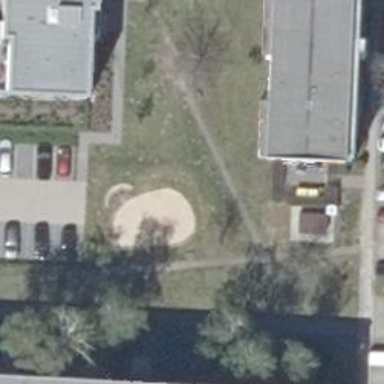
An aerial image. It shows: Playground area for leisure activities on the land.